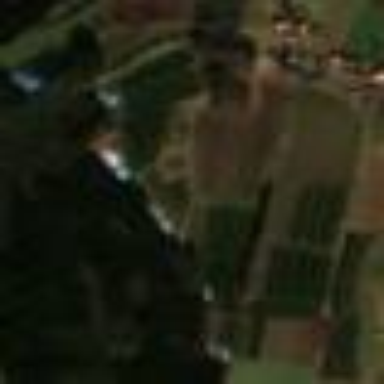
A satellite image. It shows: Plant nursery specializing in growing Christmas trees.